Brain MRI, t2w sequence, axial 2D slice.
Patient: age 28, sex F, weight 95 kg, height 1.95 m
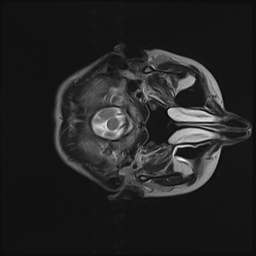